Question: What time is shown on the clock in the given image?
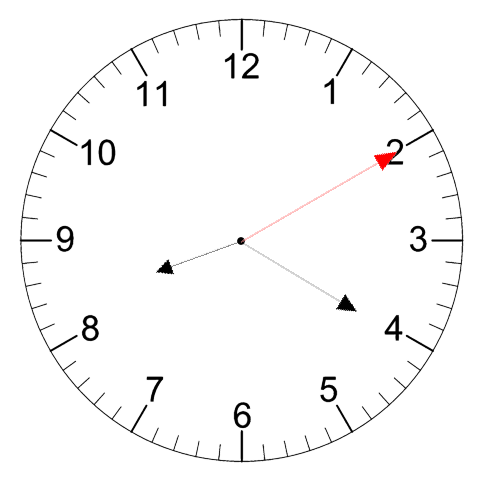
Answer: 08:20:10